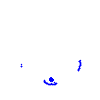
Particle: kaon